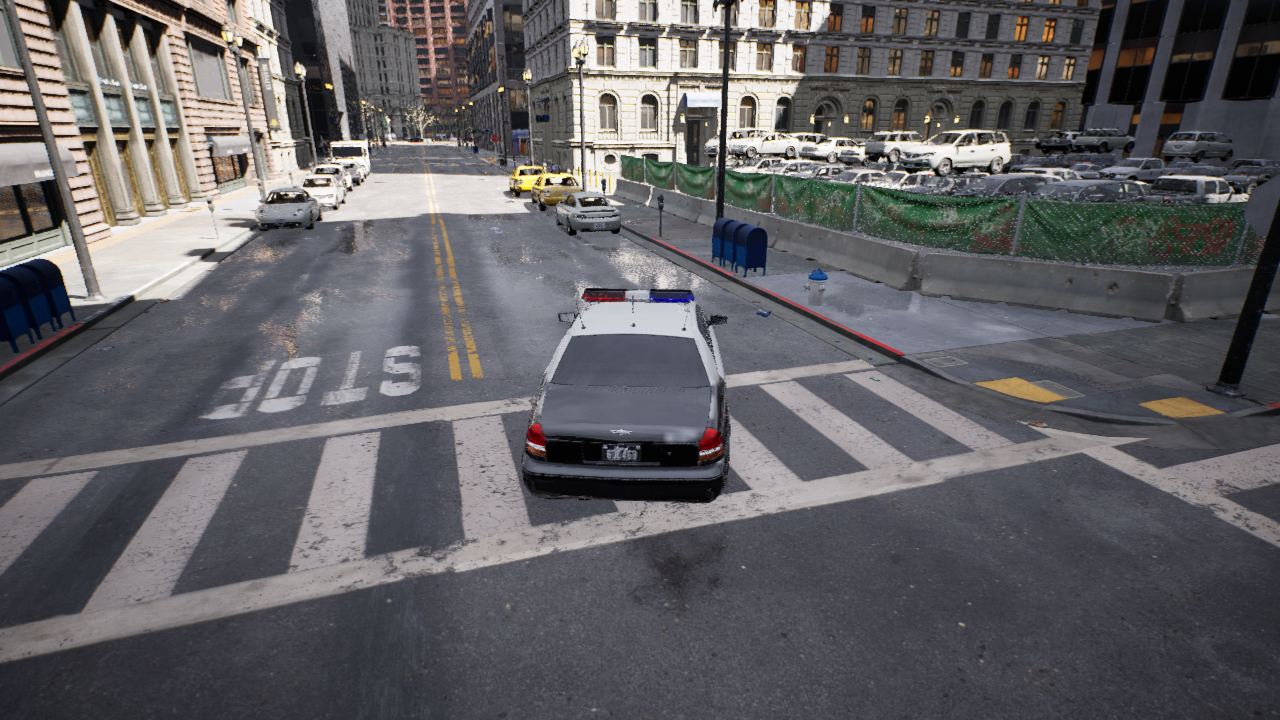
Venue: intersection
Lighting: clear day
Vehicle rig: sedan